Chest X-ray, AP view. Patient: 64 years old, sex M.
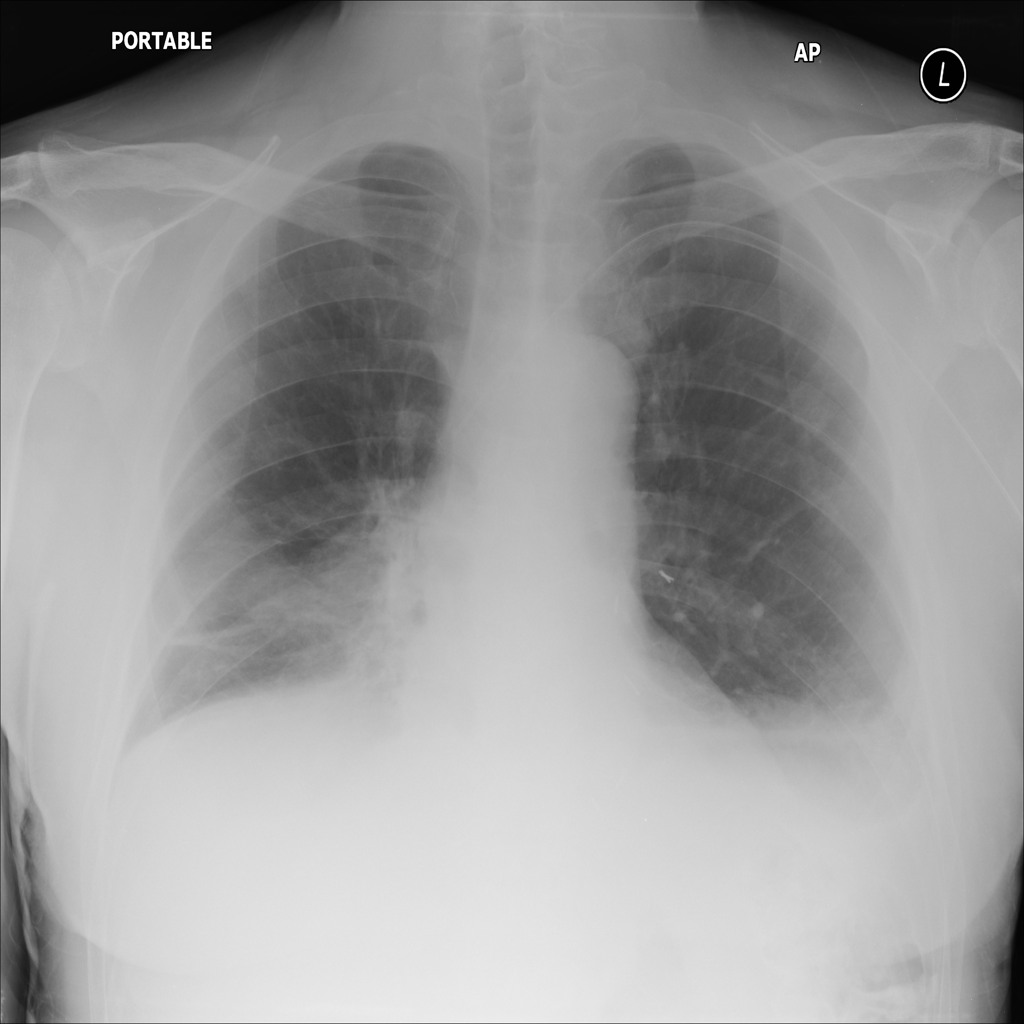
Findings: Atelectasis, Effusion